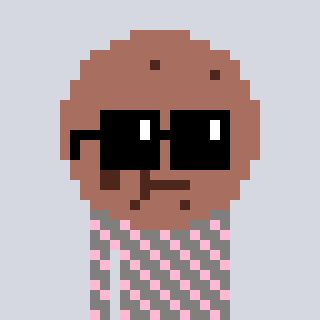
a pixel art character with square black sunglasses, a cookie-shaped head and a bluegrey-colored body on a cool background